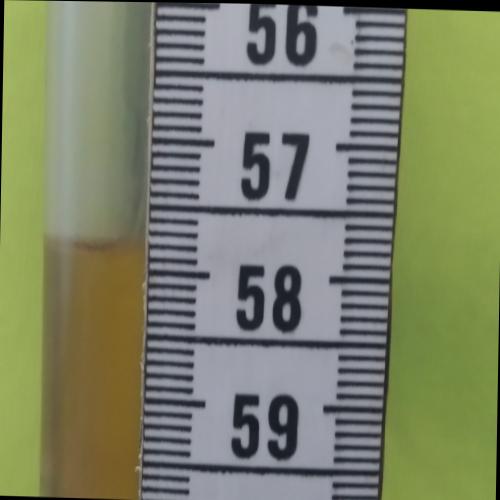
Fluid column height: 57.8 cm